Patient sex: M
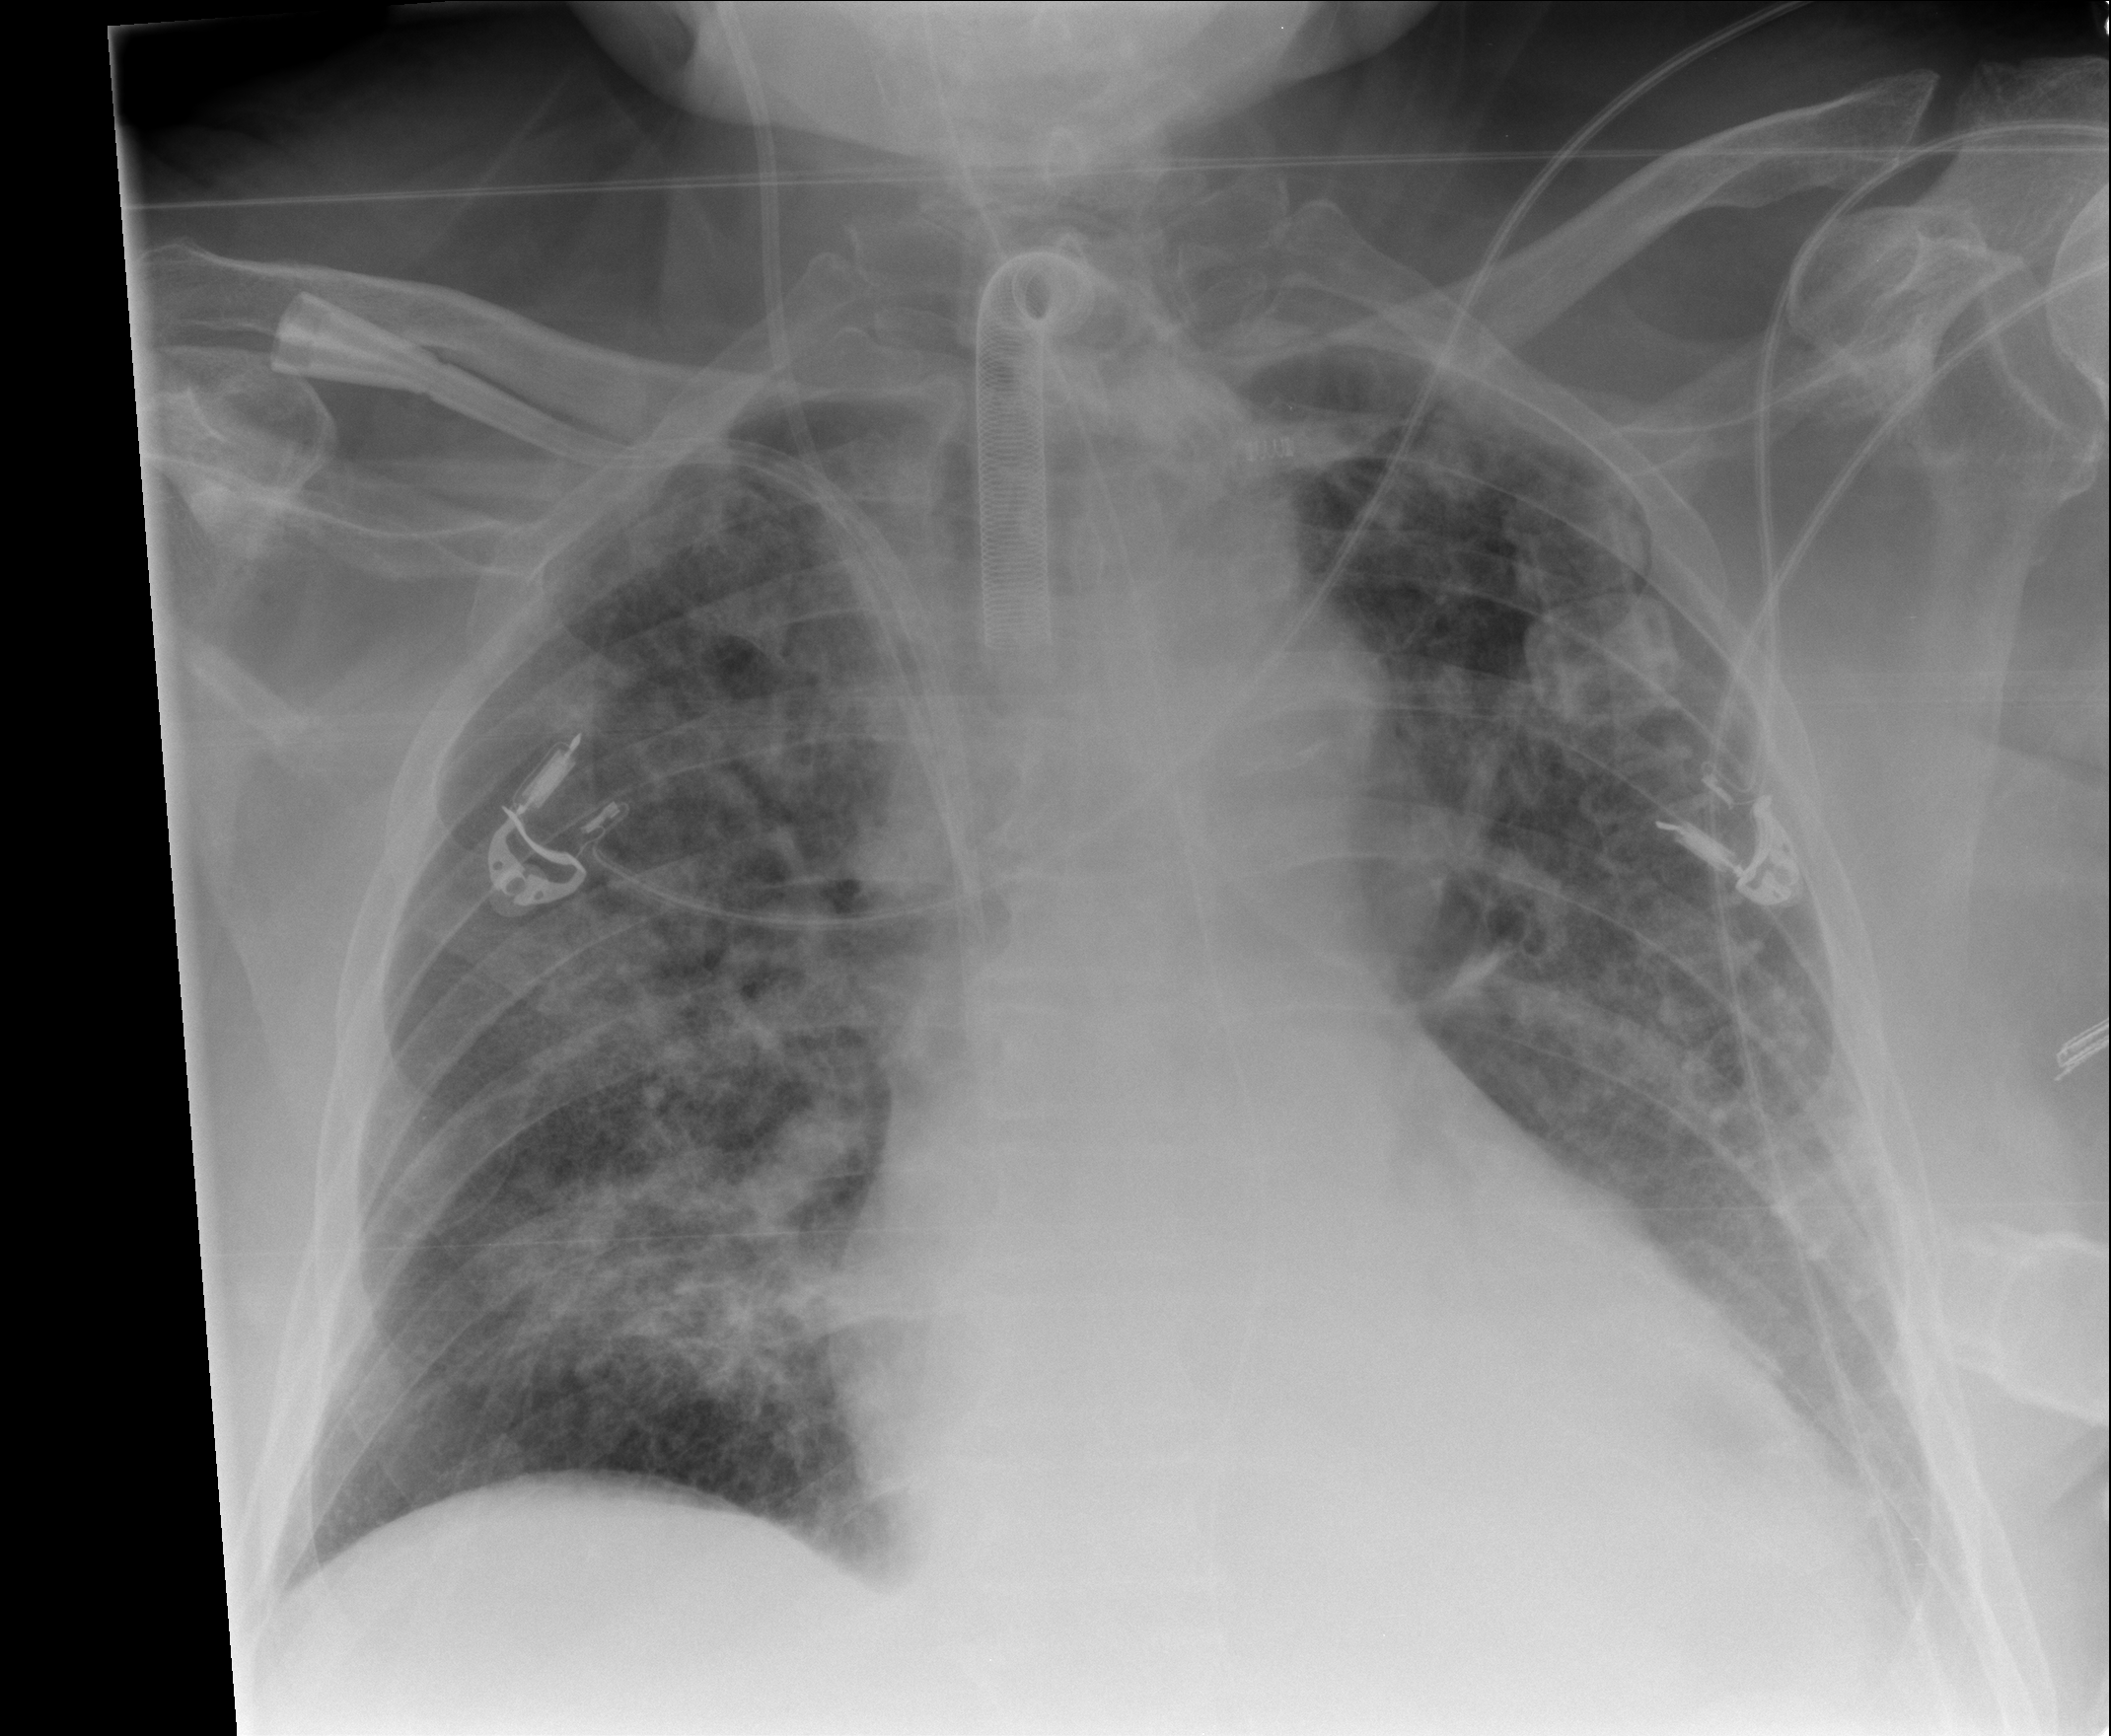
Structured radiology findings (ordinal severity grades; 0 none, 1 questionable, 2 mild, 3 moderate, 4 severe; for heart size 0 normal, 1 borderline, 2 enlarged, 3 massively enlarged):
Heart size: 0
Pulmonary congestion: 0
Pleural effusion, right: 0
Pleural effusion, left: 1
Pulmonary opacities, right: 3
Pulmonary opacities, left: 2
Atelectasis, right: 0
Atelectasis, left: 0